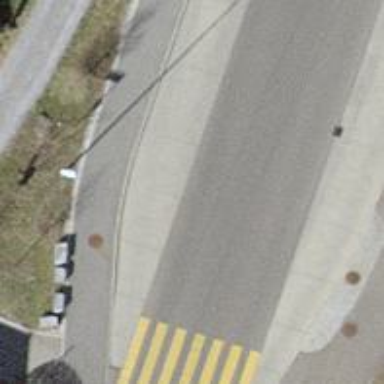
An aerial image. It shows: Platform for public transport. The platform is located by the road.